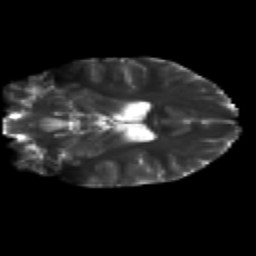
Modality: T2w
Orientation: coronal
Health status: healthy
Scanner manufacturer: siemens
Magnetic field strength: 3 T
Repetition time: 12 s
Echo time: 0.092 s